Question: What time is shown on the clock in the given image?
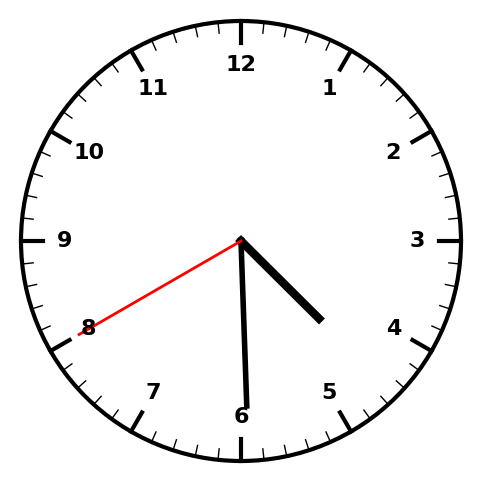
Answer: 04:29:40